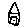
Label: house